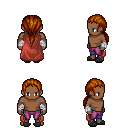
a pixel art fantasy rpg character, male body template, human, dark skin, maroon cape, magenta pants, brunette ponytail hairstyle, white cloth bandages, gray slippers, four views (front, back, left, right), 2x2 character sprite sheet, small pixel art, hard edges, no anti-aliasing